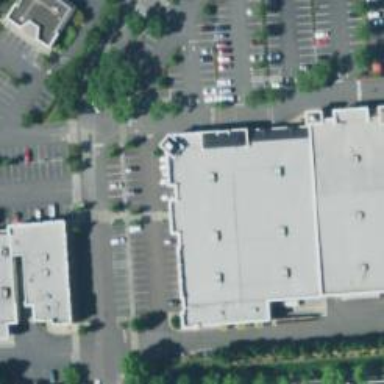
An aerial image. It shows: Office building.